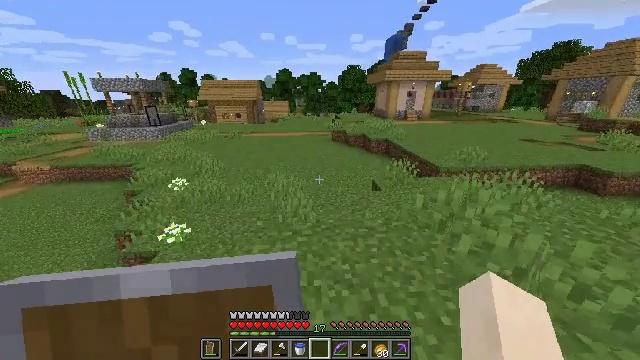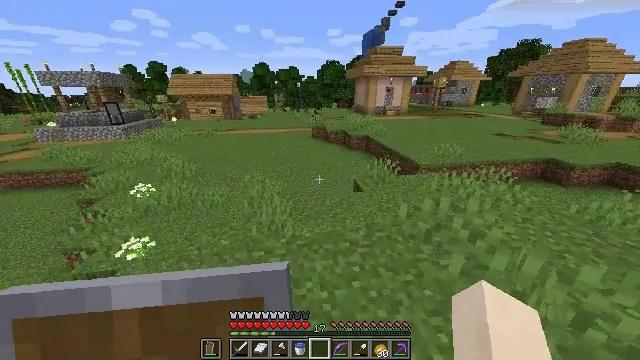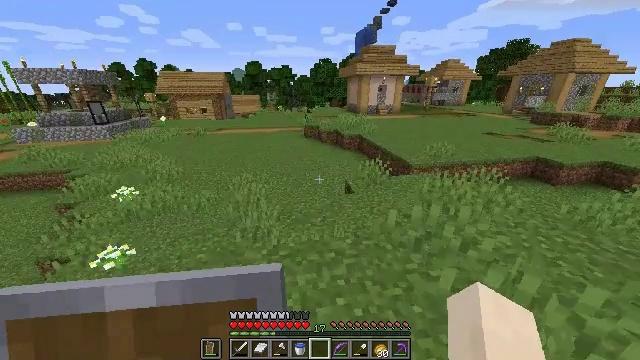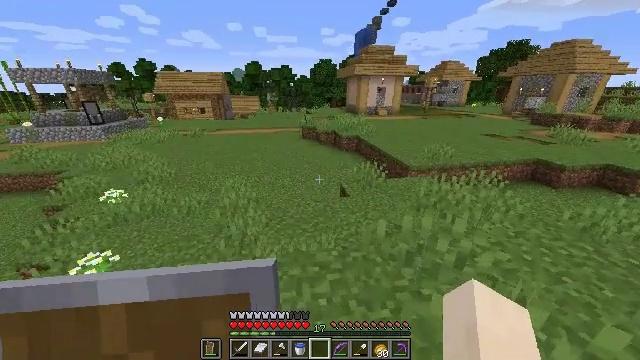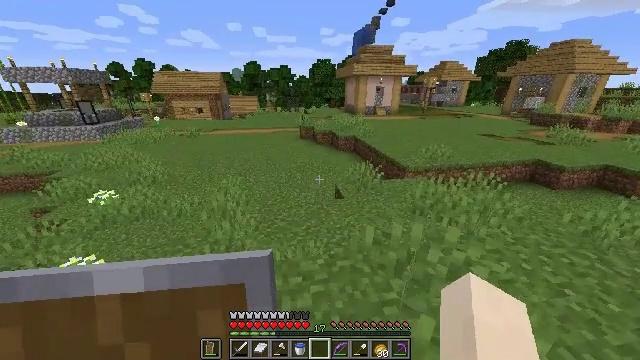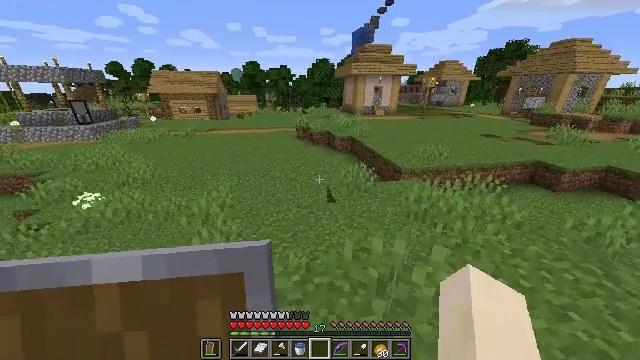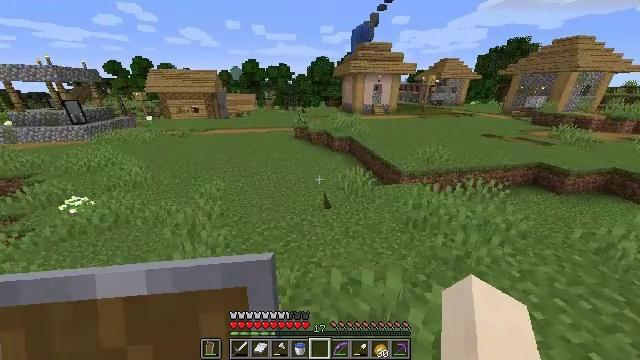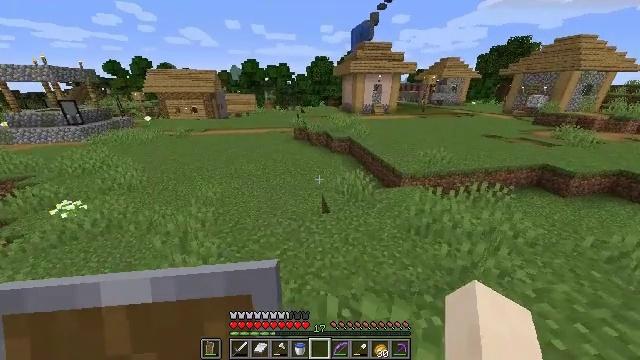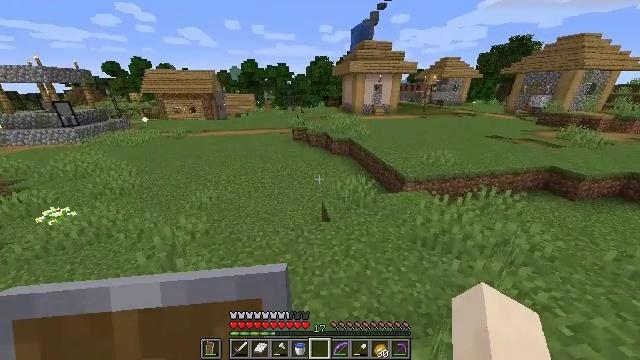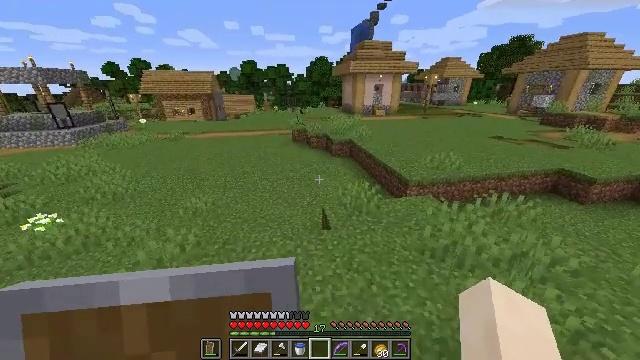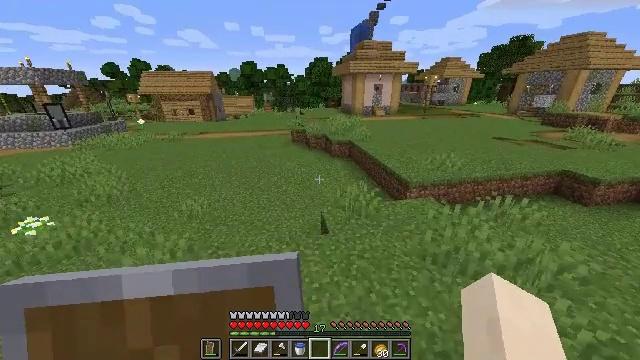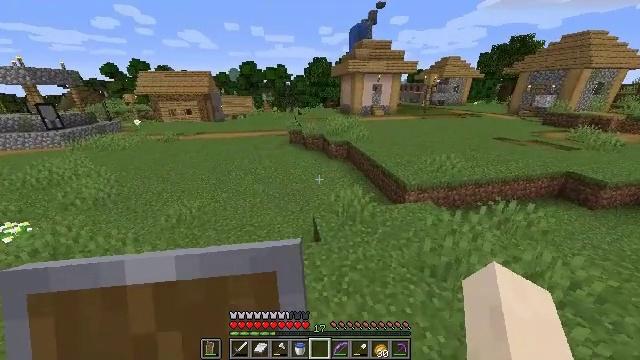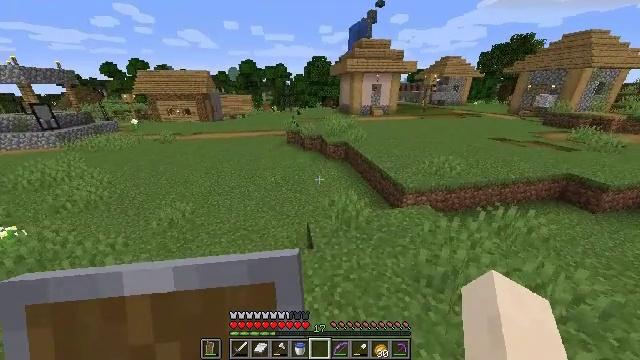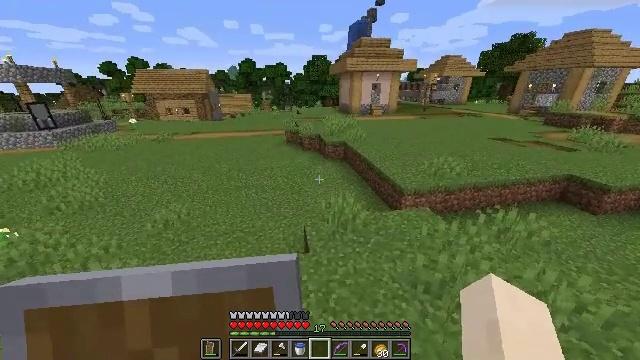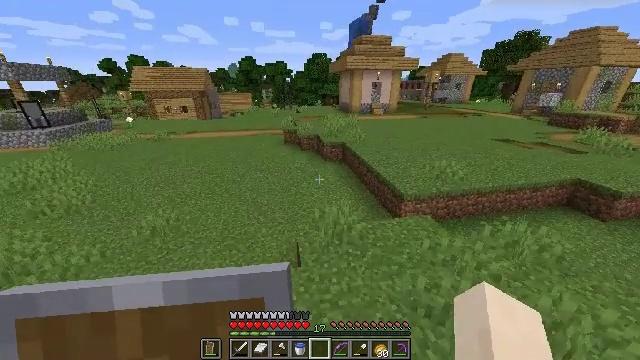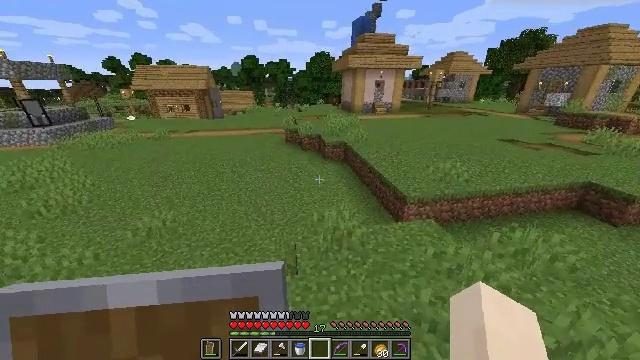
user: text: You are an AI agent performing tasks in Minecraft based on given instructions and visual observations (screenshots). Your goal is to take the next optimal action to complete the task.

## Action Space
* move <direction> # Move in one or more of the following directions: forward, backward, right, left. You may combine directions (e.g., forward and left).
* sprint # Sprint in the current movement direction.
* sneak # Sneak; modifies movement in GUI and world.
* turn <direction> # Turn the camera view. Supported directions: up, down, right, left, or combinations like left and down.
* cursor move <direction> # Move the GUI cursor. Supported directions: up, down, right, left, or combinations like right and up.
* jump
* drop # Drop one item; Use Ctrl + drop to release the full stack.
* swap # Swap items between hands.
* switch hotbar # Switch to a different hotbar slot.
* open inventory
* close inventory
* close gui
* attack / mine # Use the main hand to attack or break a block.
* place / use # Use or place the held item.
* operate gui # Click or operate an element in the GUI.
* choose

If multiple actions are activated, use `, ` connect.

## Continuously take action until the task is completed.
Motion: motion action
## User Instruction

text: Collect sand to make glass.
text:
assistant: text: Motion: move forward and move right, turn right and down
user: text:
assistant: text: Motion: move forward and move right, turn right
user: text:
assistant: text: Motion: move forward and move right
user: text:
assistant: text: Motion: move forward and move right
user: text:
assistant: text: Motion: move forward and move right
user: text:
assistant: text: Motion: move forward
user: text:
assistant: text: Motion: move forward
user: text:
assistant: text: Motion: move forward
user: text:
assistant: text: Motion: move forward
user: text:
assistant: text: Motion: move forward and move right
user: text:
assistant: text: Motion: move forward and move right
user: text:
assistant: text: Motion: move forward and move right
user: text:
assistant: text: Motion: move forward
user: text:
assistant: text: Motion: move forward
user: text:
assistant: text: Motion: move forward
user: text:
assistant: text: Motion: move forward, turn left
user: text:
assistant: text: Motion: move forward
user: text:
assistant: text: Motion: move forward, turn left
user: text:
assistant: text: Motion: move forward, turn left
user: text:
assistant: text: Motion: move forward
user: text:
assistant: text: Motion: move forward
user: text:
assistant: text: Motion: move forward
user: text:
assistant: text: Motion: move forward
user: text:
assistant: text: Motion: move forward
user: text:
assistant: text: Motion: move forward
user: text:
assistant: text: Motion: move forward
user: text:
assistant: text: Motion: move forward
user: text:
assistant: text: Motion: move forward
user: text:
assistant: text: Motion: move forward
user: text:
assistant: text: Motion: move forward